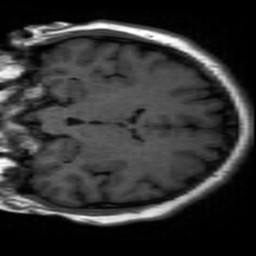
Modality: inplaneT1
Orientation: coronal
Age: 20
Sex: male
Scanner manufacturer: ge
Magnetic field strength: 3 T
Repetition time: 2.504 s
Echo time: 0.02513 s